Interaction volume radius: 10 \u00c5
Interaction volume height: 10 \u00c5
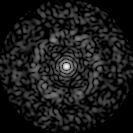
Disorder parameter: 0.7723